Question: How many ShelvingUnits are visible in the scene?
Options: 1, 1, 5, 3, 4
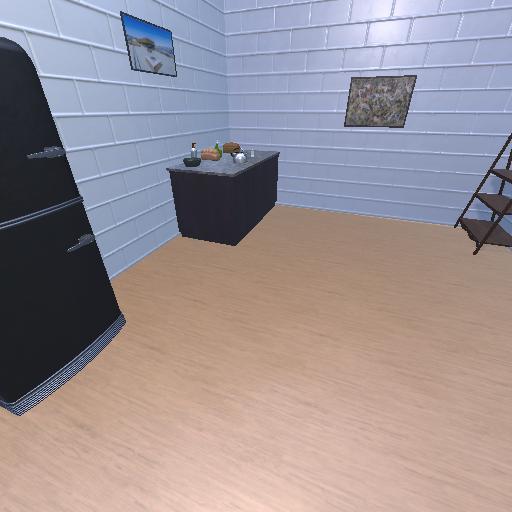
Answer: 1